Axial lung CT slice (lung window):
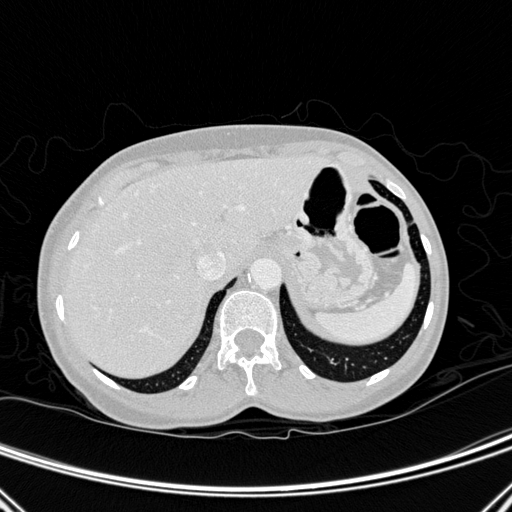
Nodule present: no